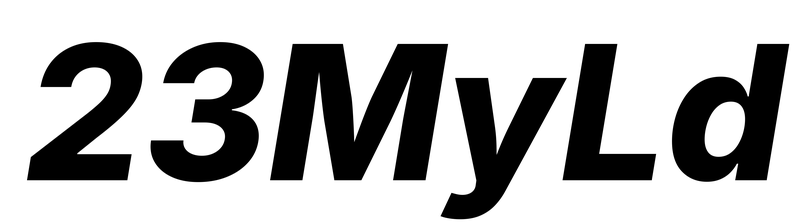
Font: Inter-Italic_ExtraBold_Italic